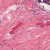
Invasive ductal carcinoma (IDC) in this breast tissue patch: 0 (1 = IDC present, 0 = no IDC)